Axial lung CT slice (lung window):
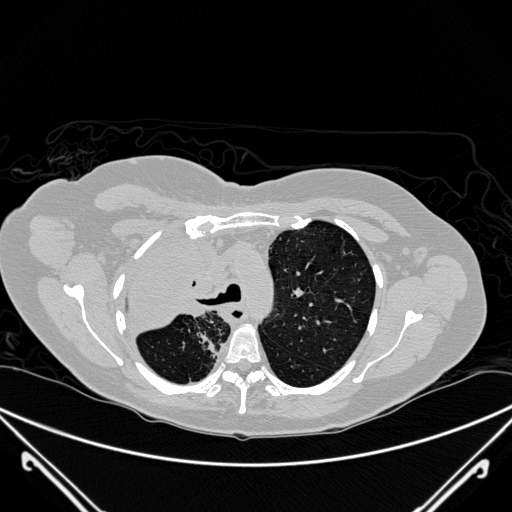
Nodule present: no